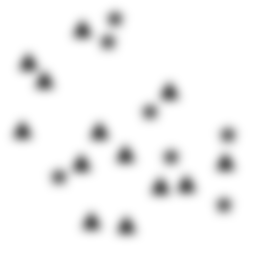
Squares: 0
Triangles: 13
Stars: 7
Total shapes: 20